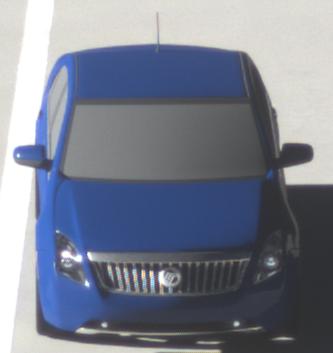
Make: Mercury
Model: Milan
Detailed model: -
Model produced from: 2009
Model produced until: 2010
Doors: 4
Color: blue
Road condition: dry road
Daytime: morning or afternoon
Contrast: high contrast